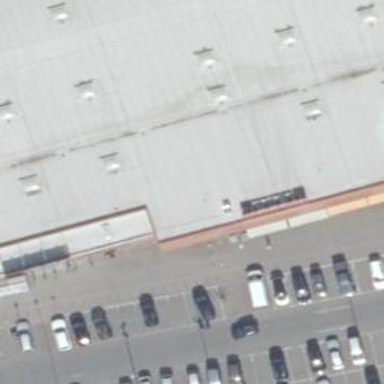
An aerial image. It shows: Road serving as parking aisle.